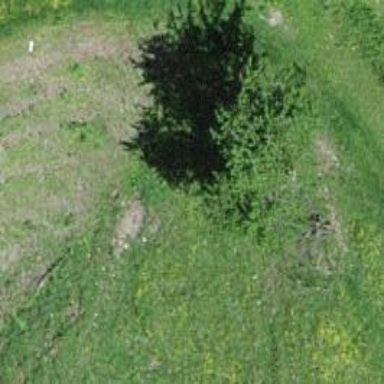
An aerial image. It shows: Single tag "natural: tree."